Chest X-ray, AP view. Patient: 65 years old, sex F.
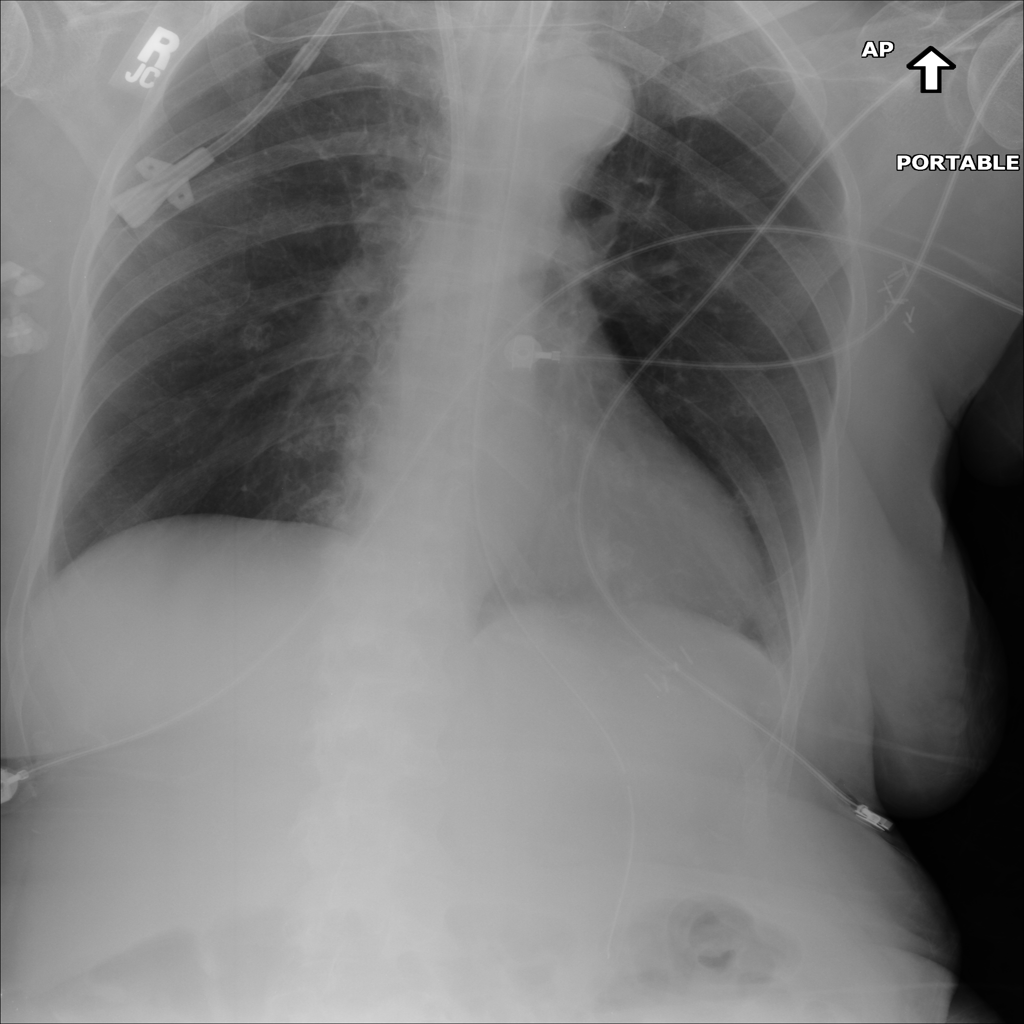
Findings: No Finding